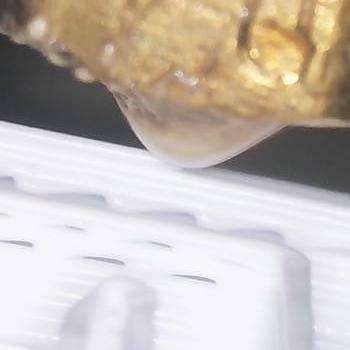
Flow rate: 59%